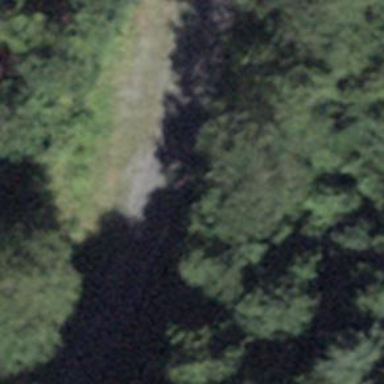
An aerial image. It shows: Unclassified road with asphalt surface and grade1 tracktype.